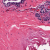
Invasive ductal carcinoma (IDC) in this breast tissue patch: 0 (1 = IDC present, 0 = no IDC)